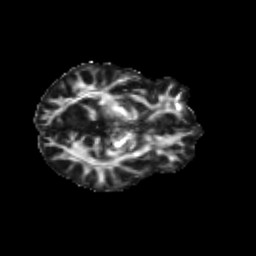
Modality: FA
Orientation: axial
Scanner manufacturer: siemens
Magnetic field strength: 3 T
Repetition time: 9.2 s
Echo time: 0.084 s